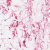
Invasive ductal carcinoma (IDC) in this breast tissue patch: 0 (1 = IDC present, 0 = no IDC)